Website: crate-barrel
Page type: billing-address
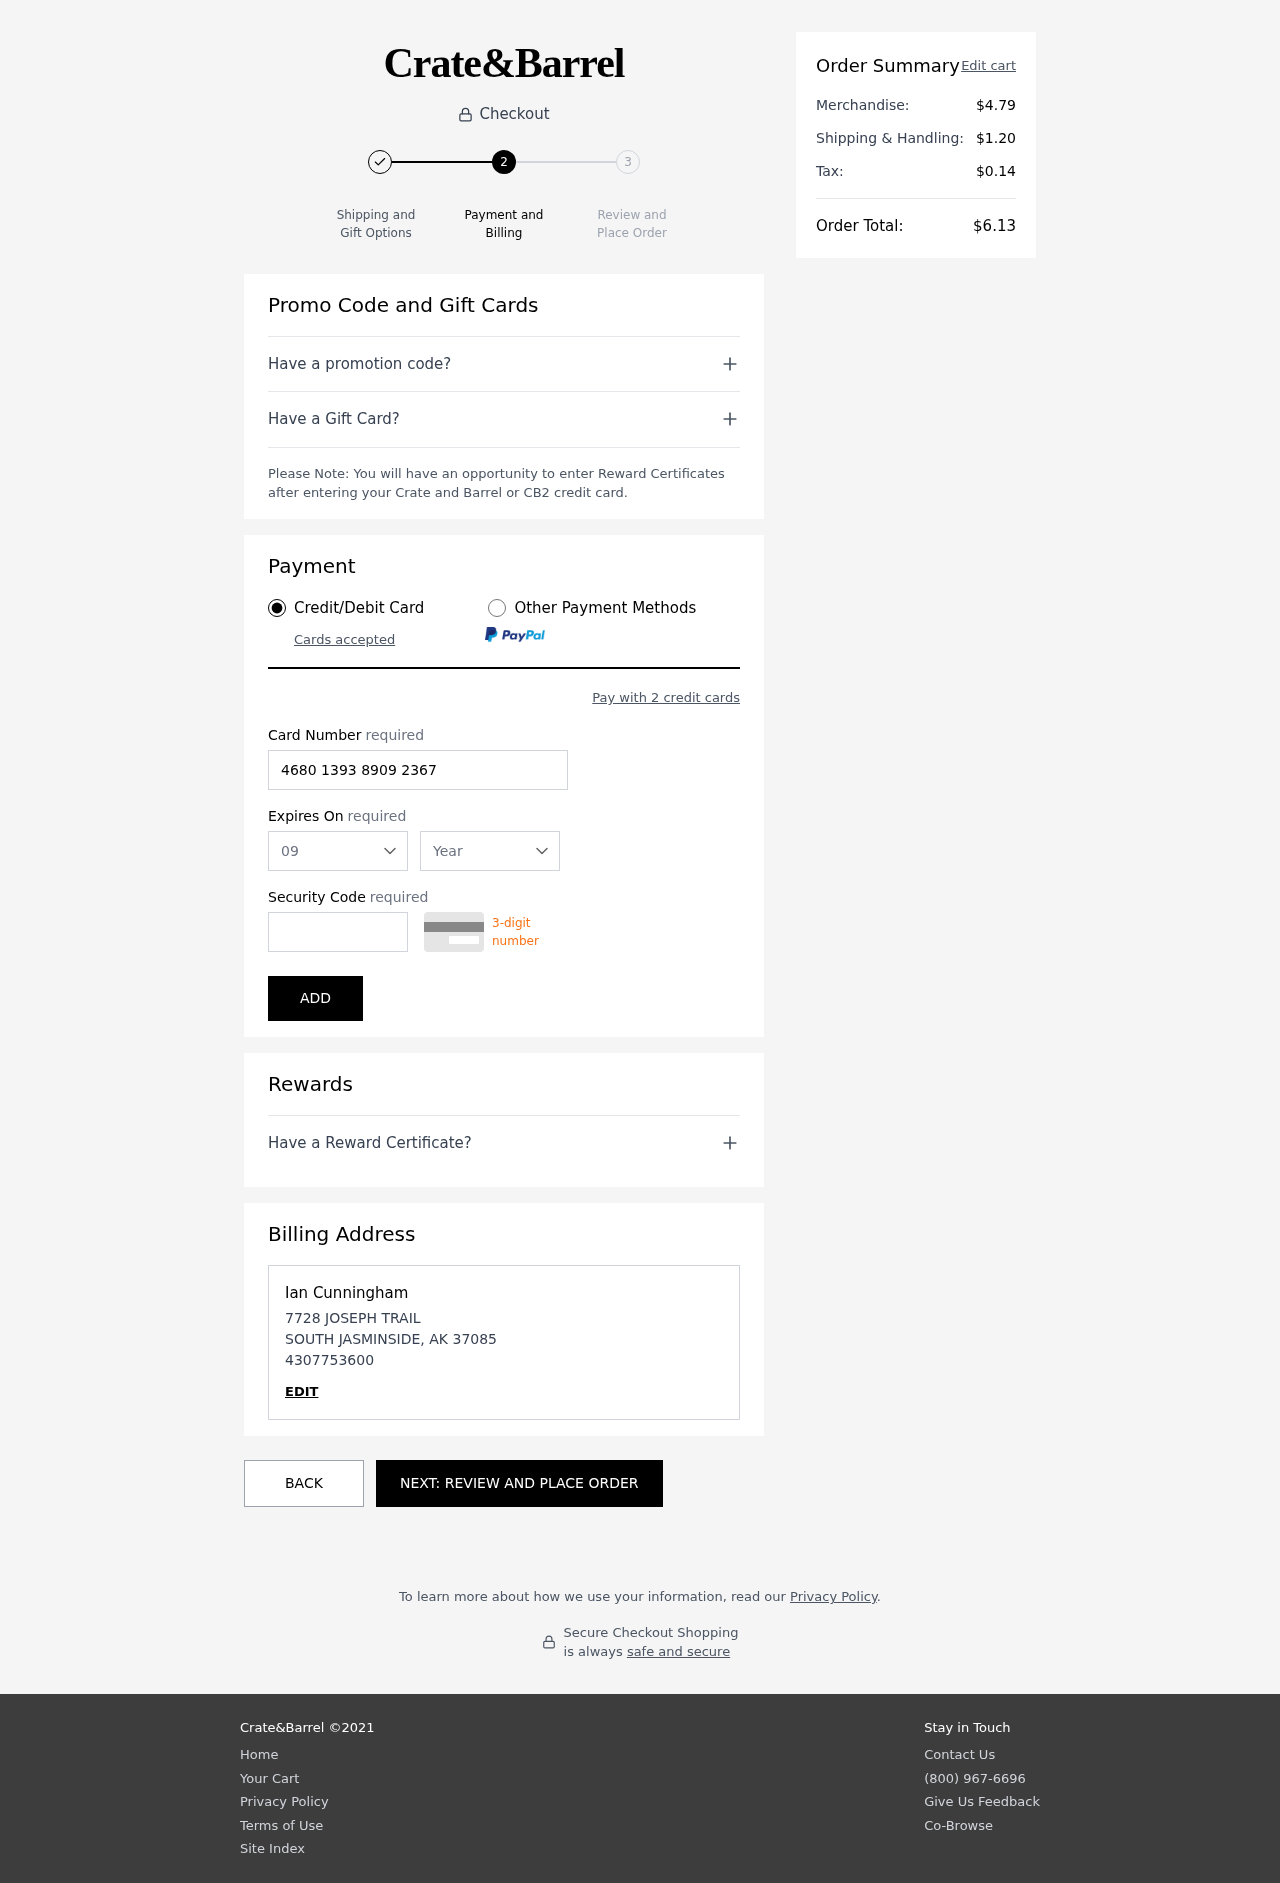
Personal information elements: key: PII_CARD_CVV
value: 631
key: PII_CARD_EXPIRY_MONTH
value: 09
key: PII_CARD_EXPIRY_YEAR
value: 29
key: PII_CARD_NUMBER
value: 4680 1393 8909 2367
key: PII_CITY
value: SOUTH JASMINSIDE
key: PII_FULLNAME
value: Ian Cunningham
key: PII_PHONE
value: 4307753600
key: PII_POSTCODE
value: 37085
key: PII_STATE_ABBR
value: AK
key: PII_STREET
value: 7728 JOSEPH TRAIL
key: PII_FIRSTNAME
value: Ian
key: PII_LASTNAME
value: Cunningham
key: PII_PHONE_LINE
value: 3600
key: PII_PHONE_SUFFIX
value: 3600
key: PII_POSTCODE_FULL
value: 37085
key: PII_PHONE2
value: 4307753600
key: PII_PHONE3
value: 4307753600
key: PII_FULLNAME2
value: Ian Cunningham
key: PII_FULLNAME3
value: Ian Cunningham
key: PII_FIRSTNAME2
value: Ian
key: PII_FIRSTNAME3
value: Ian
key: PII_LASTNAME2
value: Cunningham
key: PII_LASTNAME3
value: Cunningham
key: PII_FIRSTNAME_DERIVED
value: Ian
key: PII_LASTNAME_DERIVED
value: Cunningham
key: PII_PHONE_NUMERIC
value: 4307753600
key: PII_PHONE_LINE_NUMERIC
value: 3600
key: PII_PHONE_SUFFIX_NUMERIC
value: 3600
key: PII_POSTCODE_NUMERIC
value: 37085
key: PII_PHONE2_NUMERIC
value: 4307753600
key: PII_PHONE3_NUMERIC
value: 4307753600
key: PII_FULLNAME_DERIVED
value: Ian Cunningham
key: PII_NAME_FULL_DERIVED
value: Ian Cunningham
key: PII_PHONE_DIGITS
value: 4307753600
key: PII_PHONE_LAST4
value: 3600
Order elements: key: ORDER_SUBTOTAL
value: $4.79
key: ORDER_SHIPPING_COST
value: $1.20
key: ORDER_TAX
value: $0.14
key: ORDER_TOTAL
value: $6.13